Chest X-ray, PA view. Patient: 29 years old, sex F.
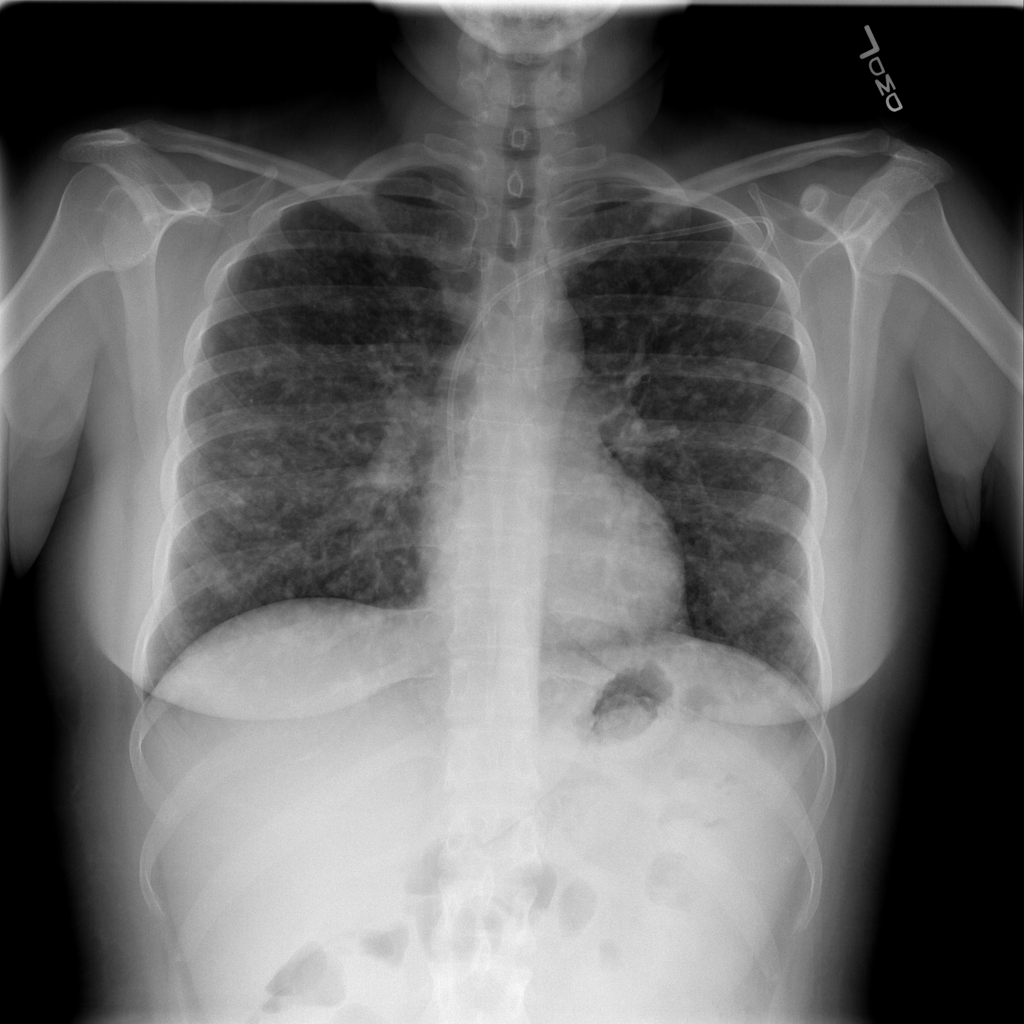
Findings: No Finding